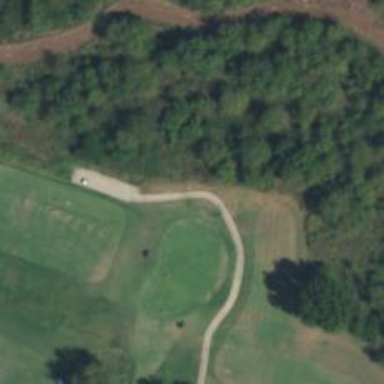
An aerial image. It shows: Path for both road and golf.